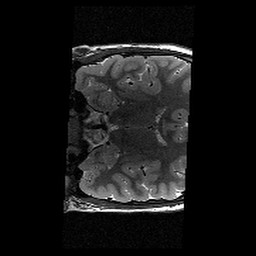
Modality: T2w
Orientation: coronal
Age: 10
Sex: female
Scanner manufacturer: siemens
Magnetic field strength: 3 T
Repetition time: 9.23 s
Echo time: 0.067 s